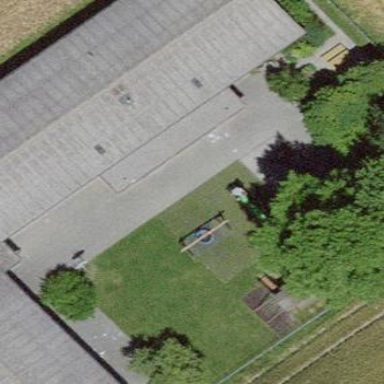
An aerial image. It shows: Gabled roof kindergarten building.